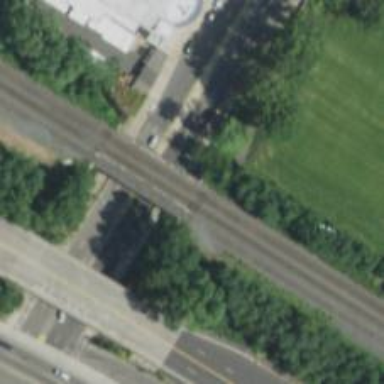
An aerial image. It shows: Railway line running on embankment.